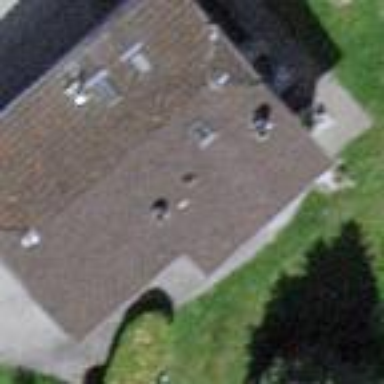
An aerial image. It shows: Simple and straightforward house.